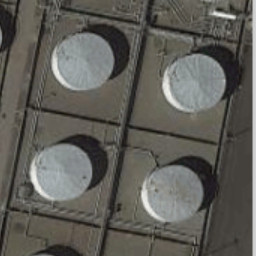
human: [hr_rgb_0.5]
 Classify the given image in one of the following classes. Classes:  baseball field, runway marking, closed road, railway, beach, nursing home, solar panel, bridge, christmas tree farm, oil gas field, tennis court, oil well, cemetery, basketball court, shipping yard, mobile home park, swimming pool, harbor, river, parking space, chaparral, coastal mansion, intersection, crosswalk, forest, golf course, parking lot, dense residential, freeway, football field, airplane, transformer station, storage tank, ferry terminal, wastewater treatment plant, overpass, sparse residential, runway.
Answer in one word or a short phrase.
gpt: storage tank